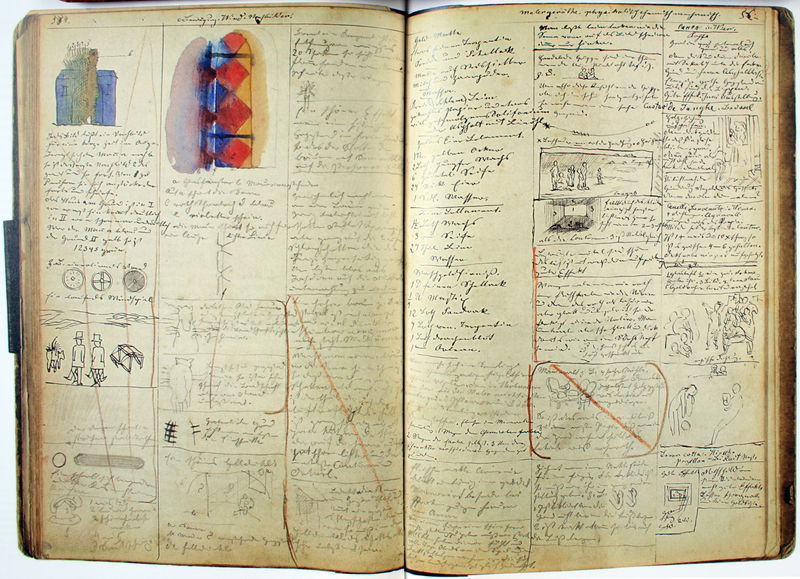
Titel: Skizzenbuch - Studien und Exzerpte
Künstler: Gabriel von Max
Standort: München
Institution: Städtische Galerie im Lenbachhaus
Schlagwörter: blau, feder, hand, mann, wasser, weiß, aquarell, gelb, grün, menschen, braun, bunt, fenster, männer, schwarz, skizze, zeichnung, rot, beige, muster, zylinder, alt, mensch, bild, kreis, schrift, bilder, papier, probe, hellbraun, farbe, grafik, vergilbt, wasserfarbe, spalten, figuren, maler, striche, foto, fotografie, tusche, offen, buch, seite, text, strich, kreise, bleistift, stift, tinte, schema, original, buchseite, einband, studien, raute, seiten, mensche, zeichnen, leder, gebunden, notizbuch, absätze, zeilen, skizzenbuch, zeichenblock, skizzen, aufgeschlagen, buchseiten, quadrat, klee, handschrift, max, notiz, blei, notizen, handschriftlich, farbskizze, gestrichen, gabriel, verso, tagebuch, manuskript, mitschrift, durchgestrichen, lederband, recto, künstlerbuch, durchstreichen, gabriel max, aquqrell, korrigiert, txt, durchgesrtichen, vergilbtr, korrekturen, eschwarz weiß